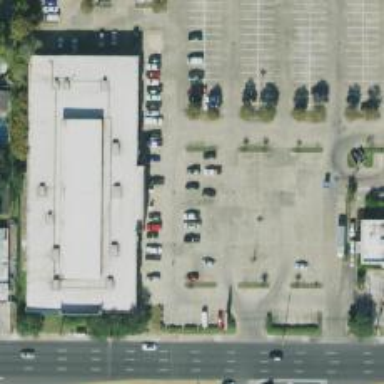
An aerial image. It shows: Parking space is available.